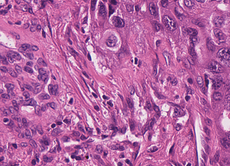
Tumor epithelial tissue: yes
Tumor-associated stroma tissue: yes
Normal tissue: no